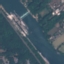
Land use / land cover: River